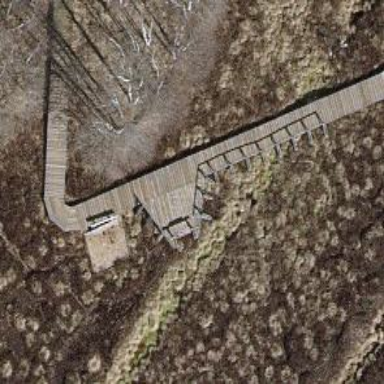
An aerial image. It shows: Brown bench in the vicinity.